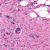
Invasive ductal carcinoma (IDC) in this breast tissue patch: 0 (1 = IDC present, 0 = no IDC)